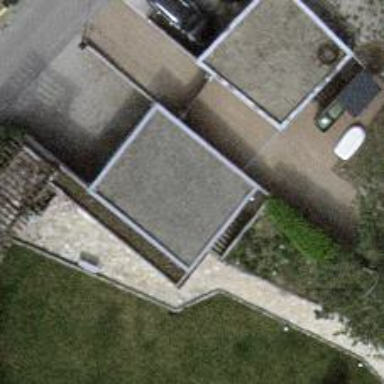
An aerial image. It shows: Garage building.